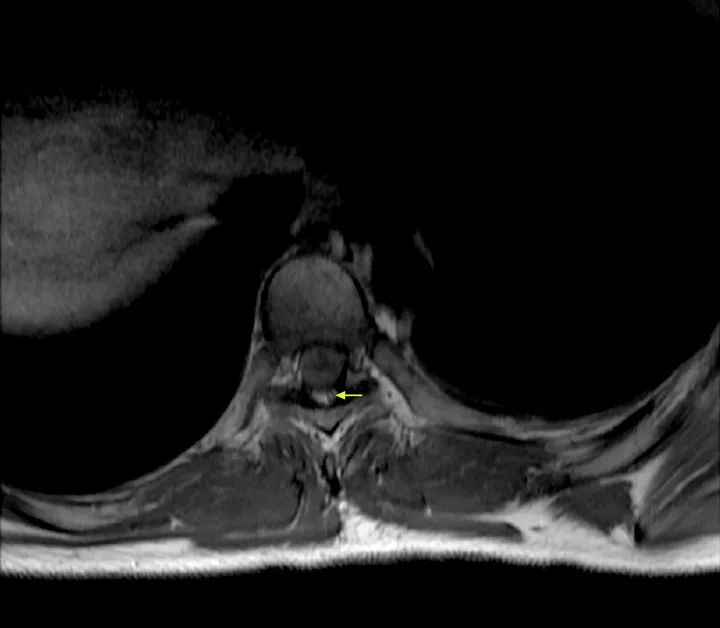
Axial T1-weighted MRI of T6 level, showing an intradural hypointense mass.
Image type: radiology (mri)